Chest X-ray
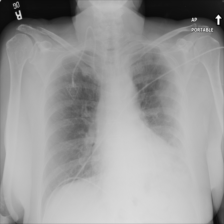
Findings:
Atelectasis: negative
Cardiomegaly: negative
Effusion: negative
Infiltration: negative
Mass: negative
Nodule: negative
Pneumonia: negative
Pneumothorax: negative
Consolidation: negative
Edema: negative
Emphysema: negative
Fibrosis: negative
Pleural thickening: positive
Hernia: negative